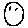
Label: moon